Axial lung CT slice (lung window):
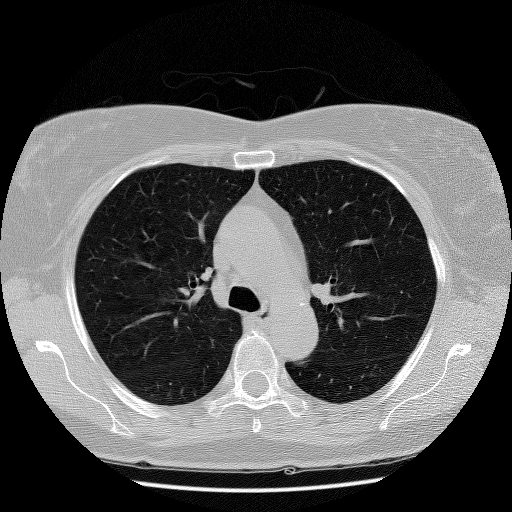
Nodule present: no